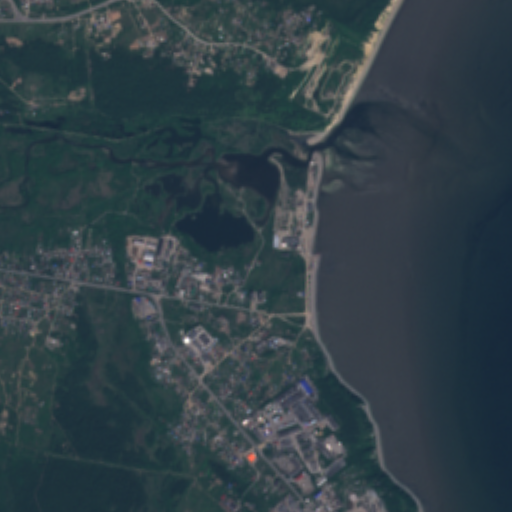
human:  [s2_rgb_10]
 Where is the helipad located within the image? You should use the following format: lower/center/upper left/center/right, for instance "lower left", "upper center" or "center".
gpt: The helipad is located in the center left of the image.
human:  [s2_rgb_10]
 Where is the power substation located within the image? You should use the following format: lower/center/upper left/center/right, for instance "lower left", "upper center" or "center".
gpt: The power substation is located in the center left of the image.
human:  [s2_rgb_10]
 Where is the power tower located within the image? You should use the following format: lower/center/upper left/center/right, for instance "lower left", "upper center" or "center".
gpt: The power tower is located in the center left of the image.
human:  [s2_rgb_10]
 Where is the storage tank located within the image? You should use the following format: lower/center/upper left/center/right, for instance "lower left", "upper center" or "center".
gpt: The storage tank is located in the center of the image.
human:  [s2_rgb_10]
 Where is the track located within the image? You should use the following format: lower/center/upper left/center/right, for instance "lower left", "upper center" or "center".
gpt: There is no track in the image.